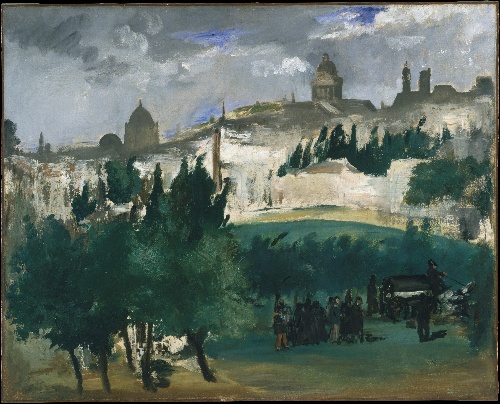
Title: The Funeral
Artist: Edouard Manet
Artist bio: French, Paris 1832–1883 Paris
Date: ca. 1867
Object type: Painting
Classification: Paintings
Medium: Oil on canvas
Dimensions: 28 5/8 x 35 5/8 in. (72.7 x 90.5 cm)
Department: European Paintings
Credit line: Catharine Lorillard Wolfe Collection, Wolfe Fund, 1909
Accession year: 1910
Repository: Metropolitan Museum of Art, New York, NY
Tags: Landscapes|Funerals|Paris